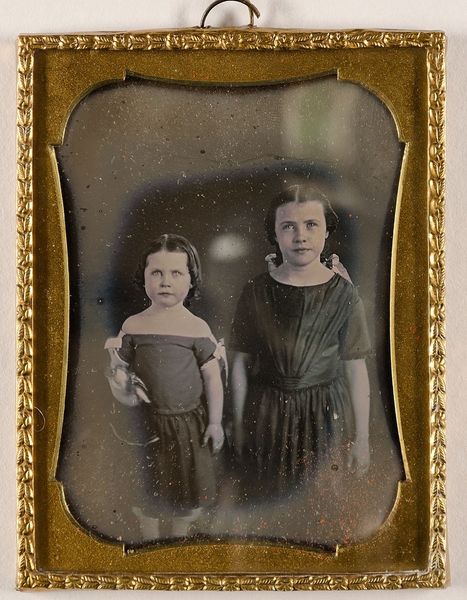
Titel: Zwei unbekannte Mädchen
Standort: Hamburg
Institution: Museum für Kunst und Gewerbe Hamburg
Schlagwörter: figur, foto, fotografie, photographie, doppelbildnis, doppelportrait, photo, lichtbild, daguerreotypie, bildwerke, angewandte und bildende kunst, hessische systematik, mädchen, porträtfotografie, porträtphotographie, doppelporträt